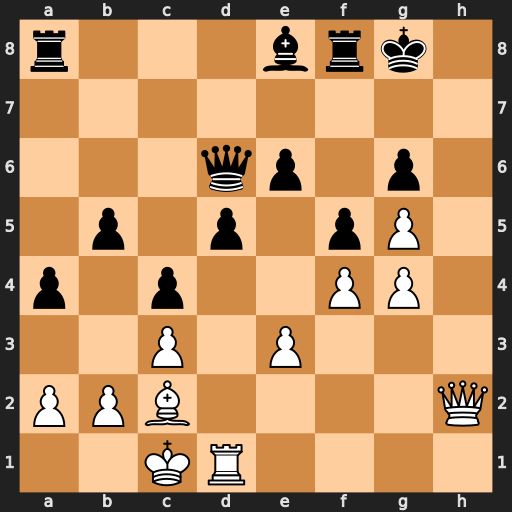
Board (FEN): r3brk1/8/3qp1p1/1p1p1pP1/p1p2PP1/2P1P3/PPB4Q/2KR4
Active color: w
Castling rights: -
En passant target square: -
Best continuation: Rh1 Qe7 Qh8+ Kf7 Qh7#